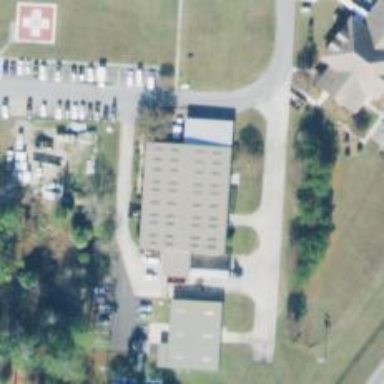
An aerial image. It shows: Ambulance station for emergencies.